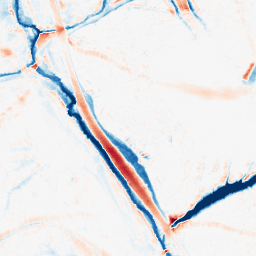
Category: morphological
Decomposition family: morphological_ellipse
Decomposition parameters: operation: average
width: 20
height: 20
Upsampling method: sinc_hamming
Upsampling parameters: scale: 4
kernel_size: 8
Upsampling scale: 4